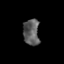
Tissue: prostate
Cell type: T cells
Senescence score: 0.2147
Nuclear area (px): 409
Mean DAPI intensity: 92.804